Interaction volume radius: 5 \u00c5
Interaction volume height: 15 \u00c5
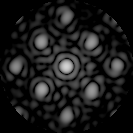
Disorder parameter: 0.2826